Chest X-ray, AP view. Patient: 58 years old, sex M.
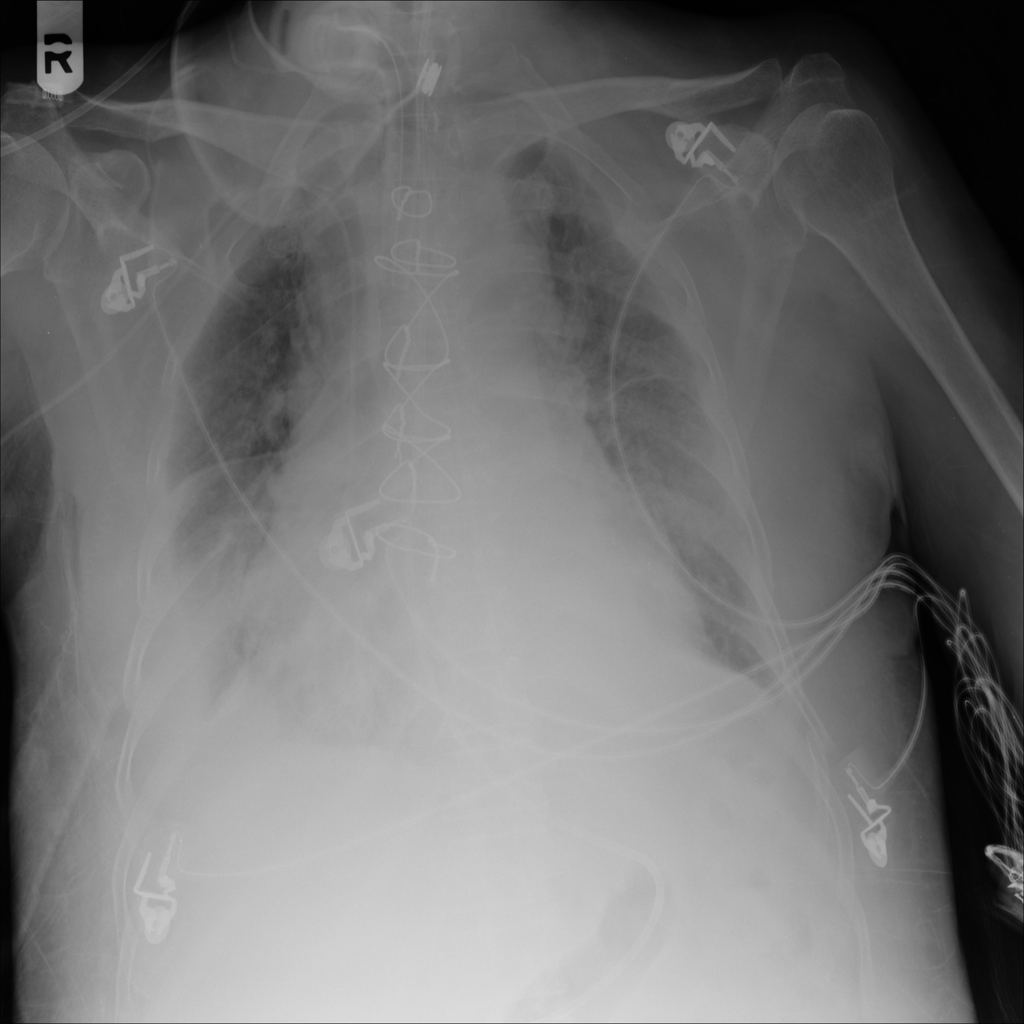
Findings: Cardiomegaly, Effusion